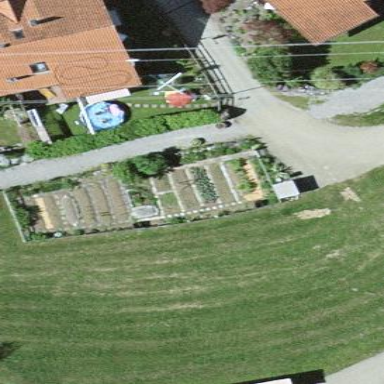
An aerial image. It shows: Allotments area.